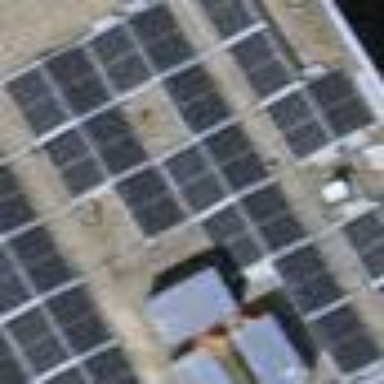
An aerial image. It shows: Solar power generator utilizing photovoltaic technology with solar photovoltaic panels.